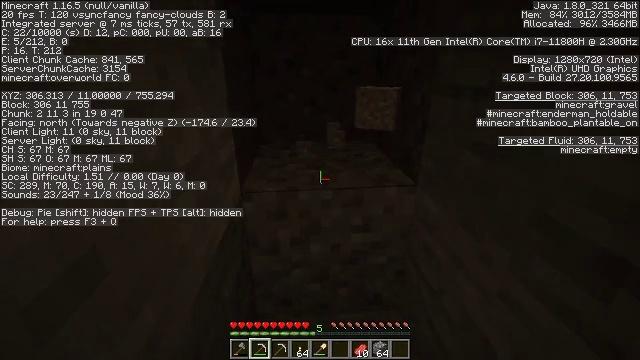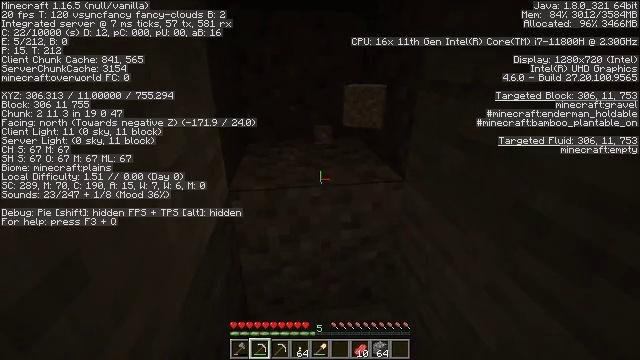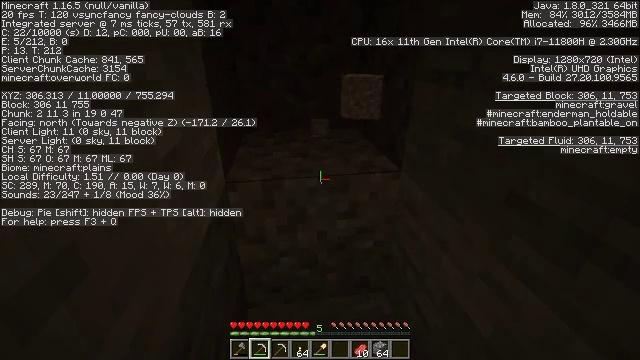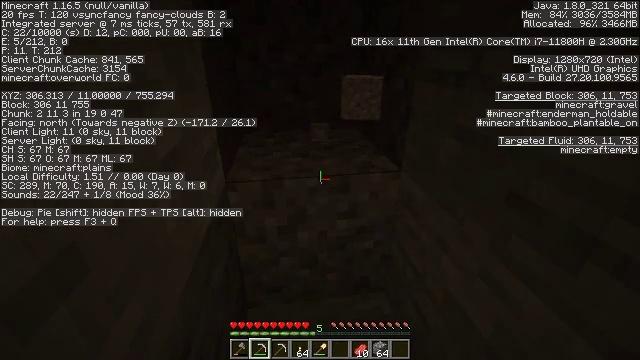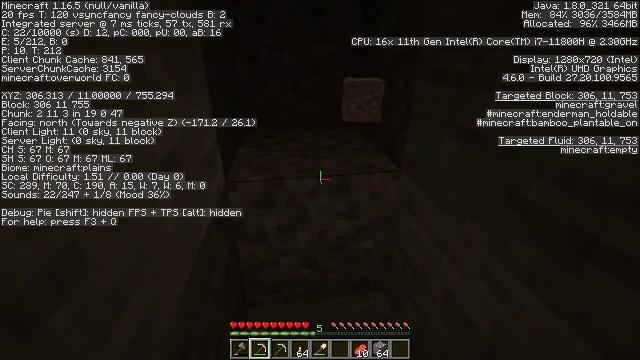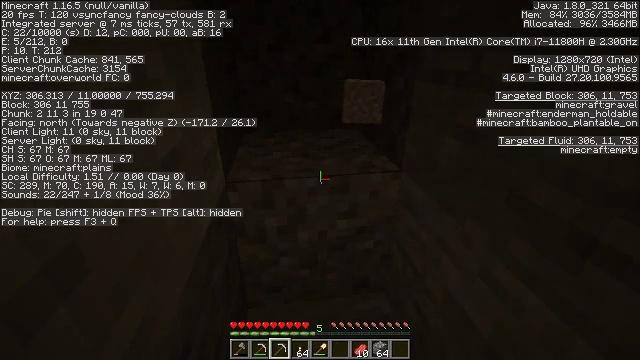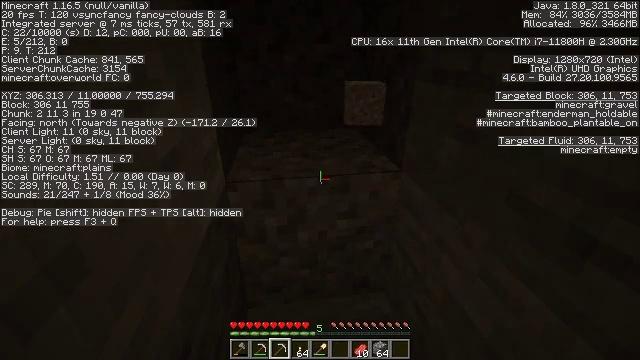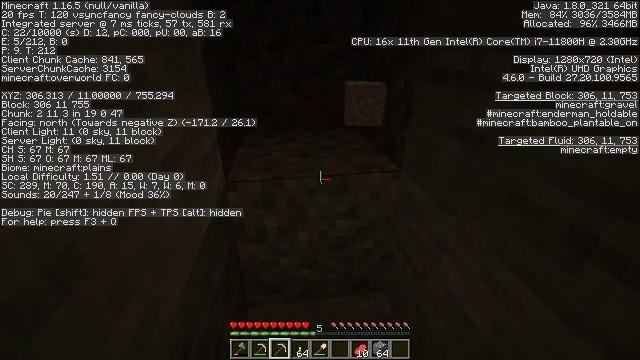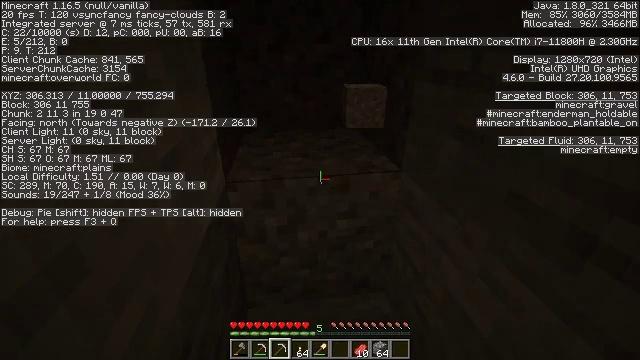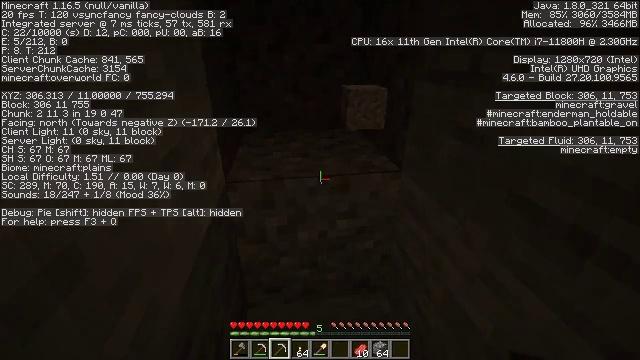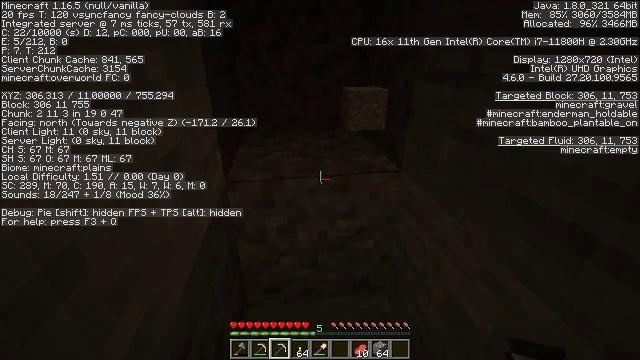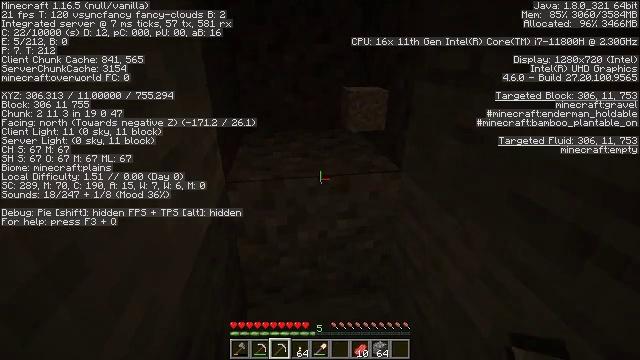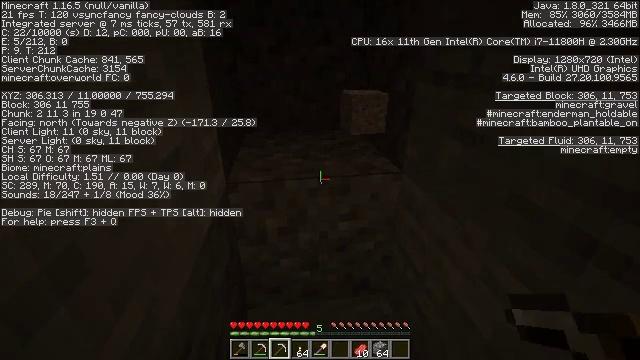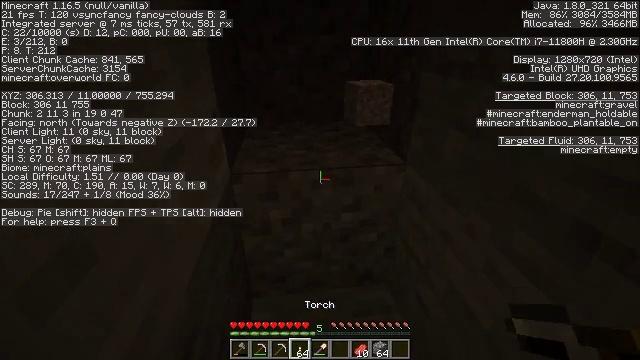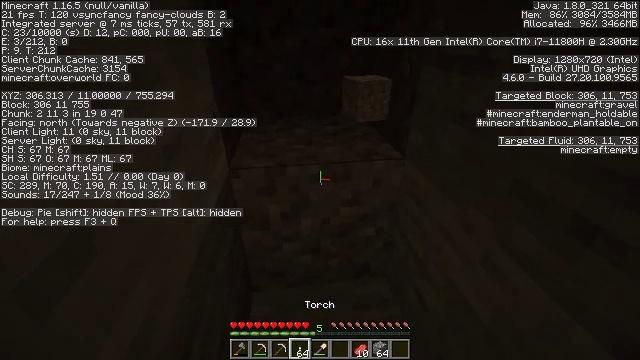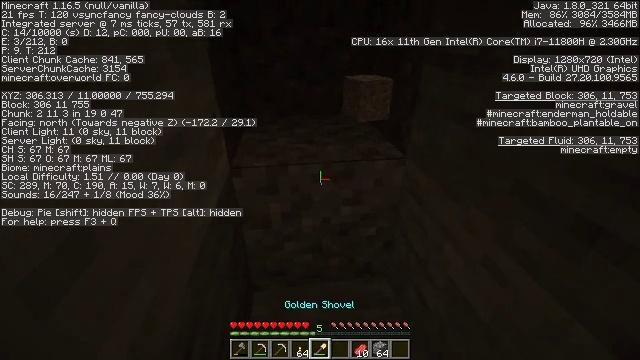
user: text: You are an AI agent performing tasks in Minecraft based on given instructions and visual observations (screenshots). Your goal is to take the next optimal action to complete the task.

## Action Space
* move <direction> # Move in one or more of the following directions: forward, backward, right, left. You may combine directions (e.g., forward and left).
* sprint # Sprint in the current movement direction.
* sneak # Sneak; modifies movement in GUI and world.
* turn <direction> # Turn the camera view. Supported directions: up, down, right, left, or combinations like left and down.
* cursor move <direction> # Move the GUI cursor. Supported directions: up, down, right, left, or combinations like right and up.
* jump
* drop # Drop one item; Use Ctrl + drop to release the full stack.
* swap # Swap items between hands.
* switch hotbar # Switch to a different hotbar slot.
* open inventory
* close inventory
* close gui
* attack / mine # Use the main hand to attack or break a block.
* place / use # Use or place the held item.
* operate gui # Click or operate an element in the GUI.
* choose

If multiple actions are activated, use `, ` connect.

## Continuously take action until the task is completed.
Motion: motion action
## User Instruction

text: Gather gravel by digging.
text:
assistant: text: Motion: turn right
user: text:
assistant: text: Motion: turn down
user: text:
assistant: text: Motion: no_op
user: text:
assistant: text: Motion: no_op
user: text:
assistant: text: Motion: no_op
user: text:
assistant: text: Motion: no_op
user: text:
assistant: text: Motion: no_op
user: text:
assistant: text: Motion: no_op
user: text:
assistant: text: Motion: no_op
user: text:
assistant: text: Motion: no_op
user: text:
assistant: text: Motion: no_op
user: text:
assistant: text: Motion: no_op
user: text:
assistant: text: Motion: turn down
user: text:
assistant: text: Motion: turn down
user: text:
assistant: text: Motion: no_op
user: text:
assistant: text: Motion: turn down
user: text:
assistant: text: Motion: turn right
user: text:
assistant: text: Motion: no_op
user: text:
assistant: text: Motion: no_op
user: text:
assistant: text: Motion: no_op
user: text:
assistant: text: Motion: no_op
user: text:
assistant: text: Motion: attack / mine
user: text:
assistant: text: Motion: attack / mine
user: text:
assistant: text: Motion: attack / mine
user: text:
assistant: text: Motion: attack / mine
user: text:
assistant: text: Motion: turn left and up, attack / mine
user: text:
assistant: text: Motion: turn left and down, attack / mine
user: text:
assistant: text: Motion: attack / mine
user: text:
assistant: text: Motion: attack / mine
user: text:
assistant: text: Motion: attack / mine